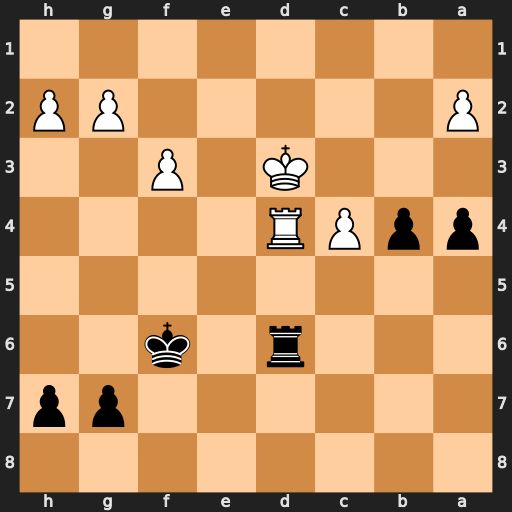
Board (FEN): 8/6pp/3r1k2/8/ppPR4/3K1P2/P5PP/8
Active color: b
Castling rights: -
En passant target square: -
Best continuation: Rxd4+ Kxd4 a3 Kc5 b3